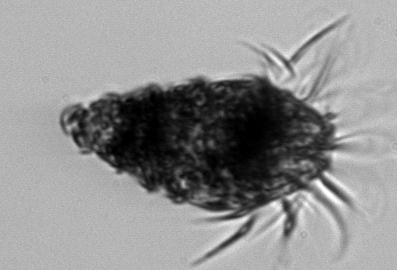
Label: Laboea_strobila